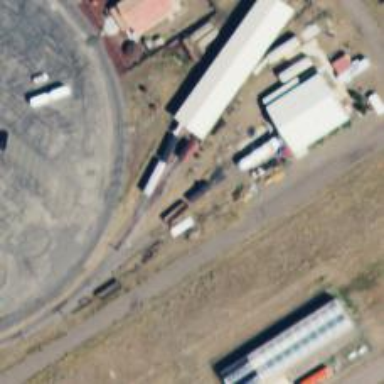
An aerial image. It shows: Preserved rail yard. The yard contains railway tracks.